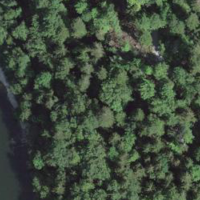
EUNIS habitat code: 44
Species observed at this site:
Adenostyles alpina